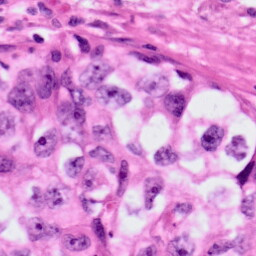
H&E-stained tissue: Lung